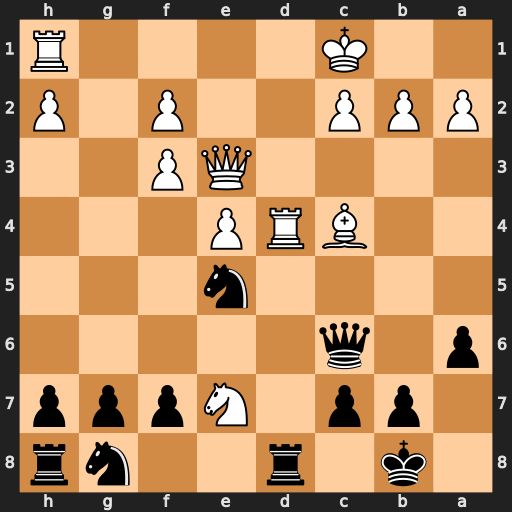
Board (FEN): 1k1r2nr/1pp1Nppp/p1q5/4n3/2BRP3/4QP2/PPP2P1P/2K4R
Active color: b
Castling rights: -
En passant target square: -
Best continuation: Nxe7 Rxd8+ Rxd8